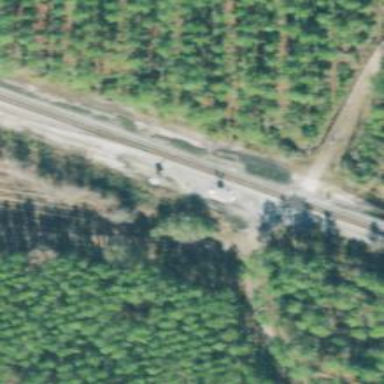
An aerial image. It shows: Railway track.